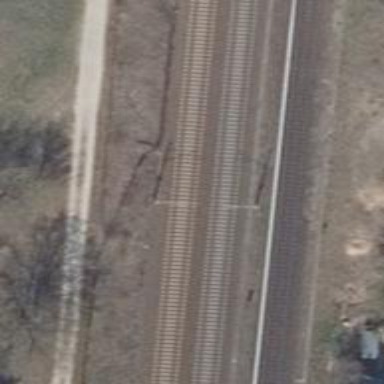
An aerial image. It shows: Milestone along the railway with catenary mast.